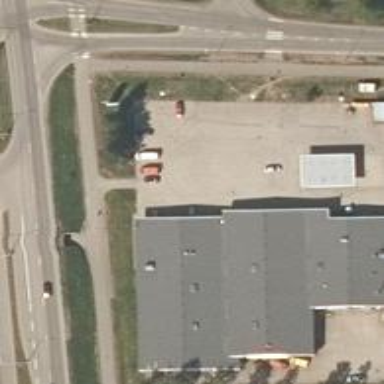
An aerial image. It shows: Convenience shop.